Question: This might be simple but I'm having problems getting this to work.
I'm using bootstrap and below is my css and div structure. How can I make 'DIV 1' , 'DIV 2' and 'DIV 3' overlap? So basically I want to make 'DIV 1' , 'DIV 2' and 'DIV 3'to be on the same level one behind the other.
<URL>
'''
.sub{
position: relative;
background-color: lime;
}
.og{
margin-top: 15px;
position: relative;
text-align: center;
}
#itmHolder{
position: absolute;
}
'''
html:
'''
<div class="row">
<div class="col-xs-6 col-xs-offset-3 col-sm-6 col-sm-offset-3 col-md-6 col-md-offset-3 og">
<div class="itmHolder">
<div class="sub">DIV 1</div>
<div class="sub">DIV 2</div>
<div class="sub">DIV 3</div>
</div>
<div class="itmHolder">
<button type="button" class="normalBtn">Button</button>
</div>
</div>
</div>
'''
Expected final output ('DIV 1' and 'DIV 2' should be behind 'DIV 3'):

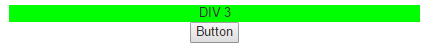
Answer: Use following CSS will give your expected output:
'''
.itmHolder {
position: relative;
}
.itmHolder :nth-child(2), .itmHolder :nth-child(3){
position: absolute;
top:0;
width:100%;
}
'''
### Check Fiddle Here.
'''
.sub{
position: relative;
background-color: lime;
}
.itmHolder {
position: relative;
}
.itmHolder :nth-child(2) , .itmHolder :nth-child(3){
position: absolute;
top:0;
width:100%;
}
.og{
margin-top: 15px;
position: relative;
text-align: center;
}
#itmHolder{
position: absolute;
}
'''
'''
<div class="row">
<div class="col-xs-6 col-xs-offset-3 col-sm-6 col-sm-offset-3 col-md-6 col-md-offset-3 og">
<div class="itmHolder">
<div class="sub">DIV 1</div>
<div class="sub">DIV 2</div>
<div class="sub">DIV 3</div>
</div>
<div class="itmHolder">
<button type="button" class="normalBtn">Button</button>
</div>
</div>
</div>
'''